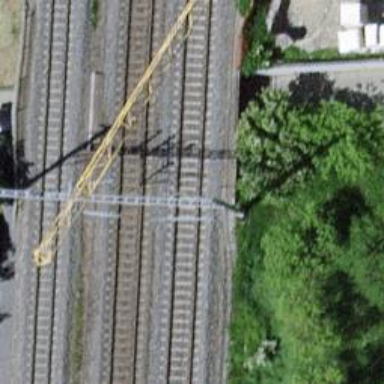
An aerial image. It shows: Bridge over railway with electrified contact lines.